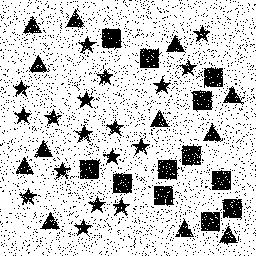
Squares: 12
Triangles: 12
Stars: 18
Total shapes: 42